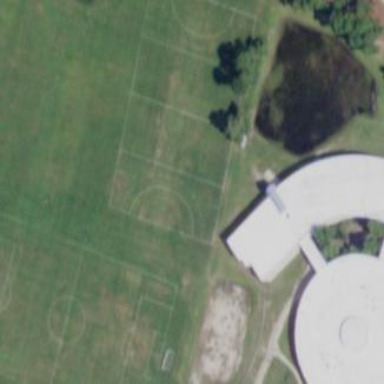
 used for leisure and sports activities."